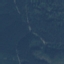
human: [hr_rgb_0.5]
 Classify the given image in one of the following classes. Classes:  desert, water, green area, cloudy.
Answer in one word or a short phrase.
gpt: green area